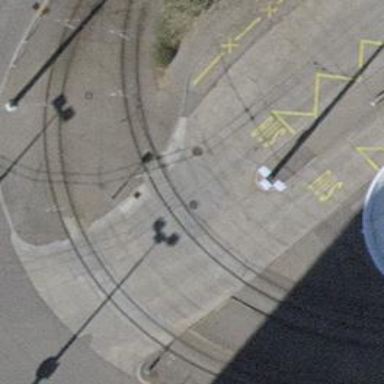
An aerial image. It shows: Kerb barrier.